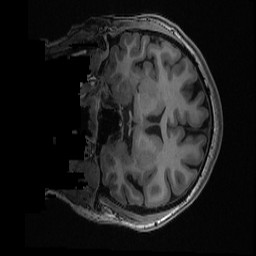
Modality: T1w
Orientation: coronal
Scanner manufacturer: ge
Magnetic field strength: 3 T
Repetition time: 0.008164 s
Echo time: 0.003184 s